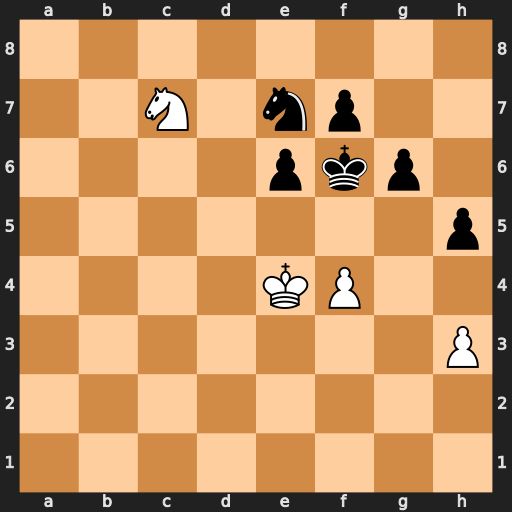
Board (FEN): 8/2N1np2/4pkp1/7p/4KP2/7P/8/8
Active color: w
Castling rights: -
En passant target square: -
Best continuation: Ne8#